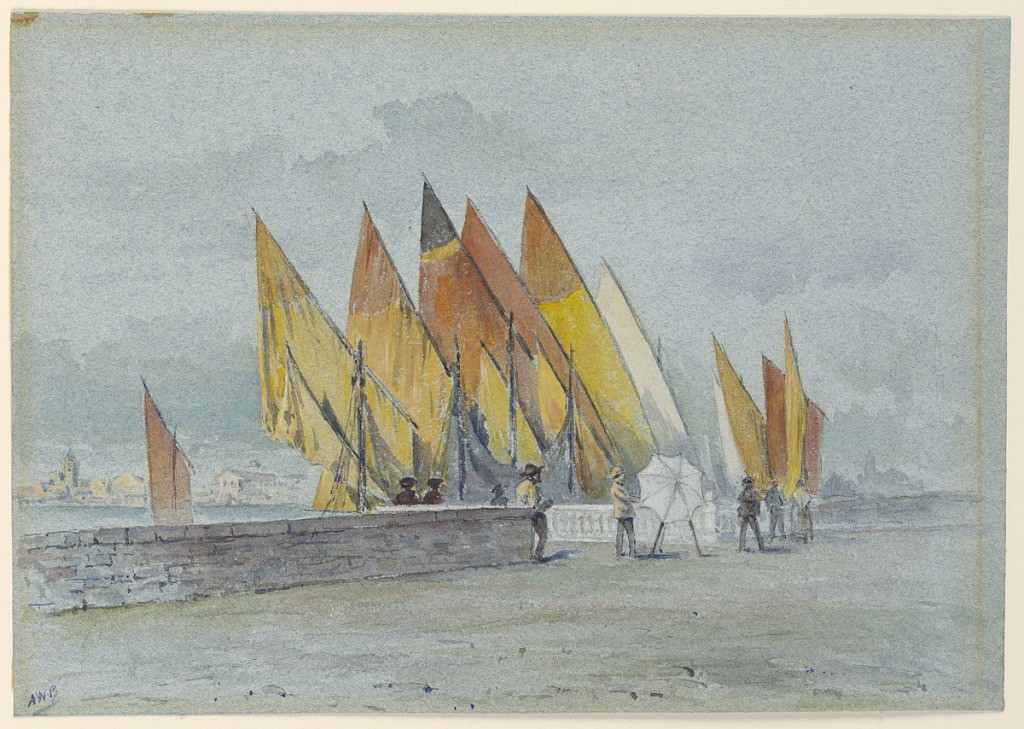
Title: Along a Canal
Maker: Arnold William Brunner, American, 1857–1925
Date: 1883
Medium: Brush and watercolor on blue-gray paper
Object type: Drawing
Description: On a walled area along a canal several people observe an artist before his umbrella-covered easel. Brightly colored sails loom up in the background and buildings on the far side of the canal are seen, left.